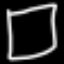
Label: square